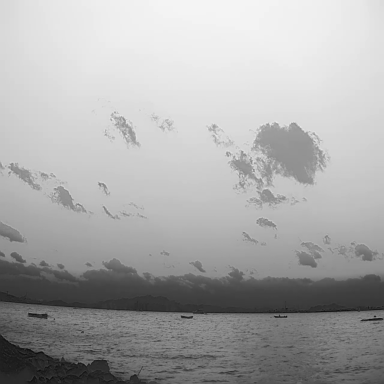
There are three bulk_carriers in the infrared image.